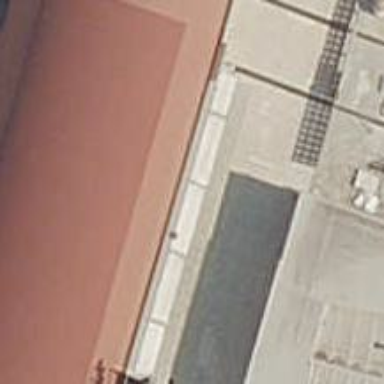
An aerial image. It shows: Car repair shop.